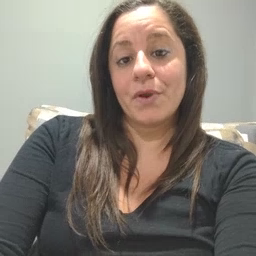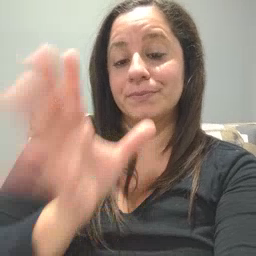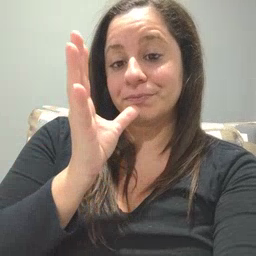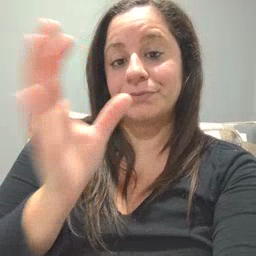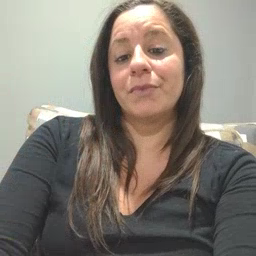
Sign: mom